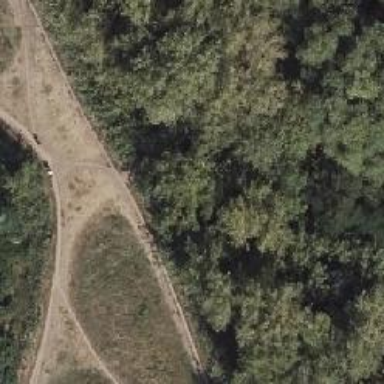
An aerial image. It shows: Dirt path.